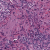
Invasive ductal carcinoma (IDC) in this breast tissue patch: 1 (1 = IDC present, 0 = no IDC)